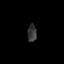
Tissue: skin
Cell type: Epithelial cells
Senescence score: 0.2209
Nuclear area (px): 153
Mean DAPI intensity: 54.673